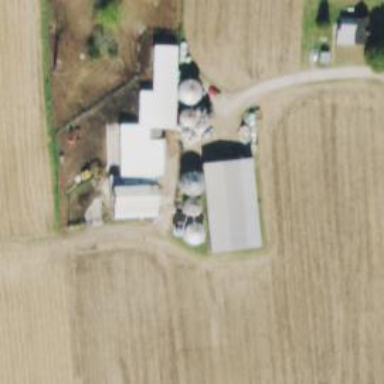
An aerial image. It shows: Silo.